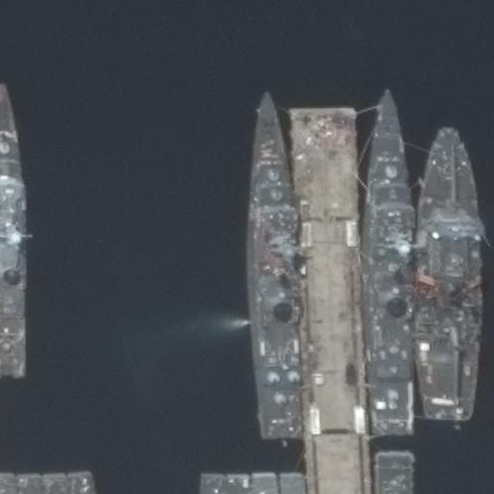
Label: cruiser